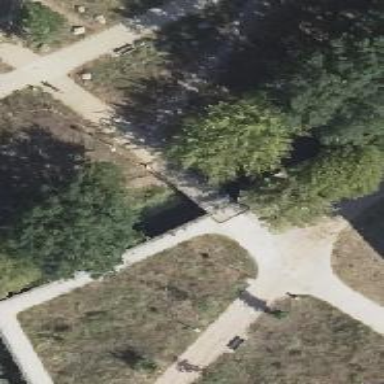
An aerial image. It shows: Footway on bridge.